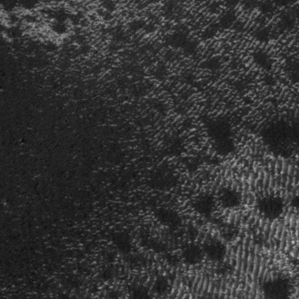
Label: frost